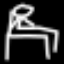
Label: chair